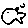
Label: fish